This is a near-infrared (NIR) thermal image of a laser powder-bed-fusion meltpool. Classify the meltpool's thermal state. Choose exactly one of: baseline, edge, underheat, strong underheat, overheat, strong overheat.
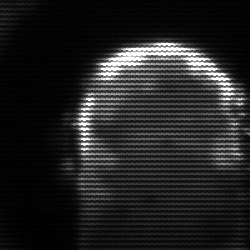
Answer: baseline